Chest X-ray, AP view. Patient: 38 years old, sex F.
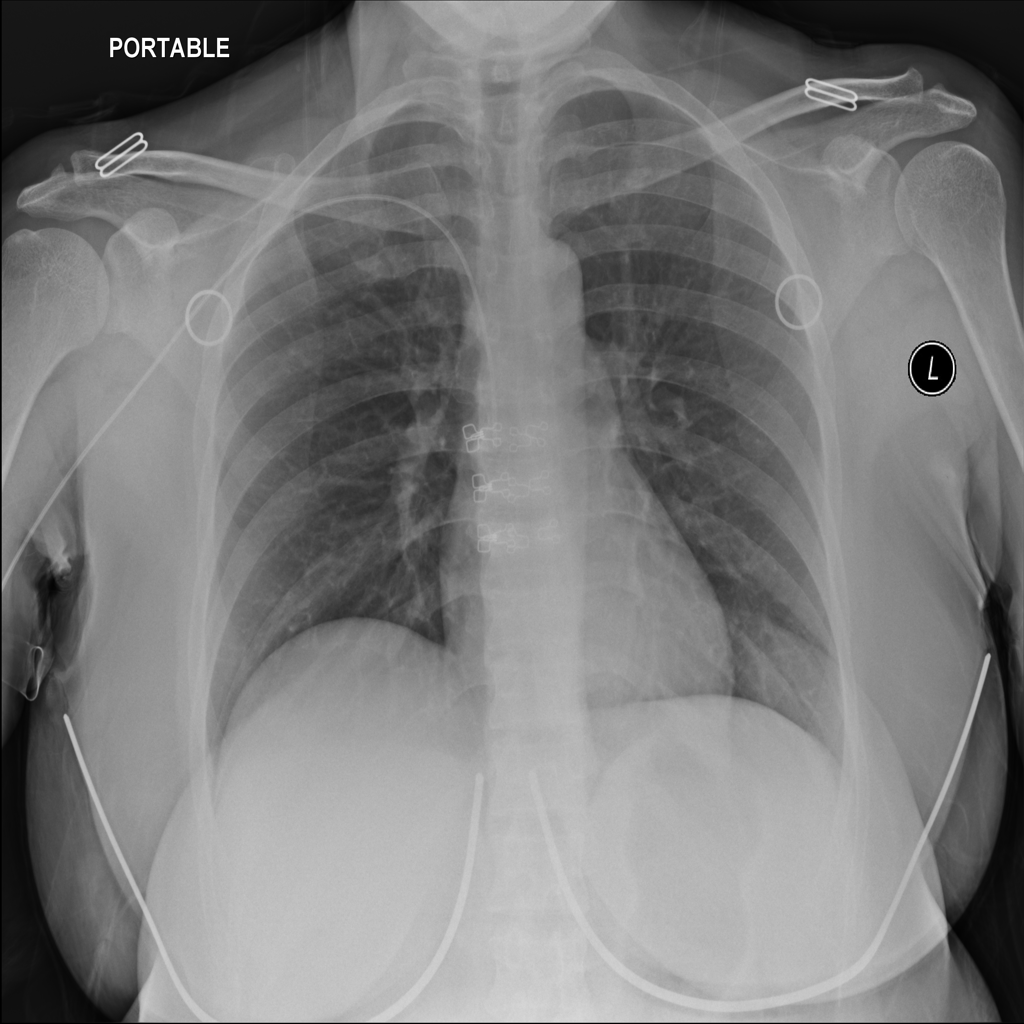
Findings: No Finding